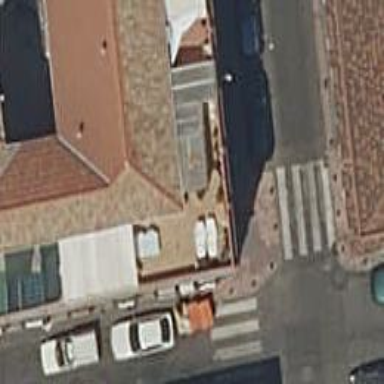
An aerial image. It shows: Café.